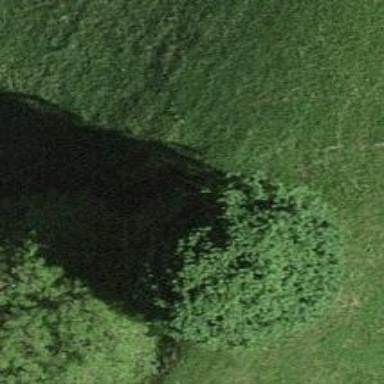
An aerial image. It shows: Beautiful tree in nature.